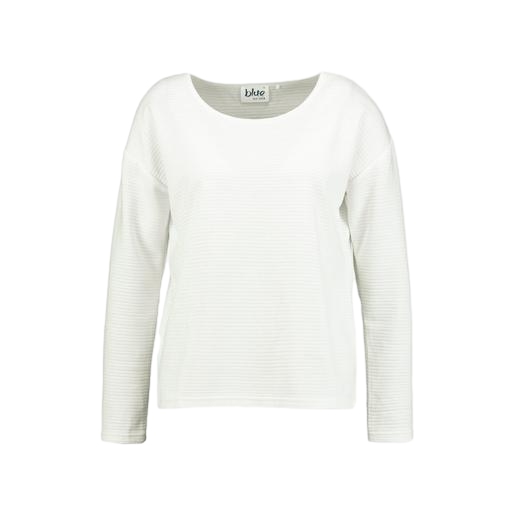
longsleeve t-shirt, white long-sleeve plissé, white le nautical long-sleeved top, white background